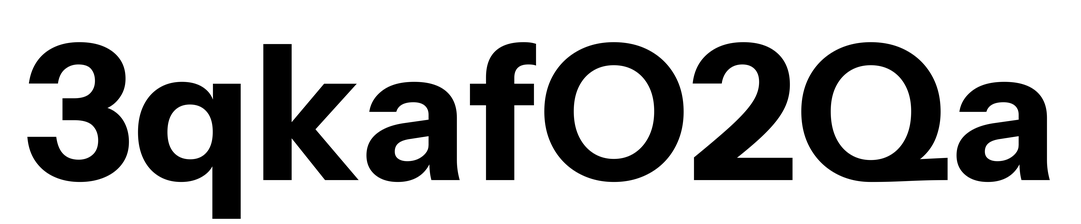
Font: InstrumentSans_Bold